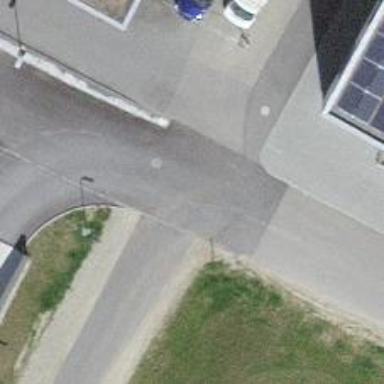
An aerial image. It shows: Asphalt road in residential area.